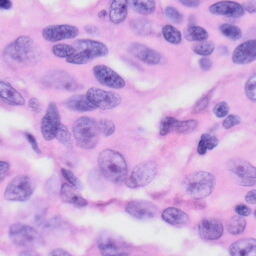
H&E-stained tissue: Skin